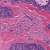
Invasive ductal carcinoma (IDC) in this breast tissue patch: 0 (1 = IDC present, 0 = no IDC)